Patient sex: M
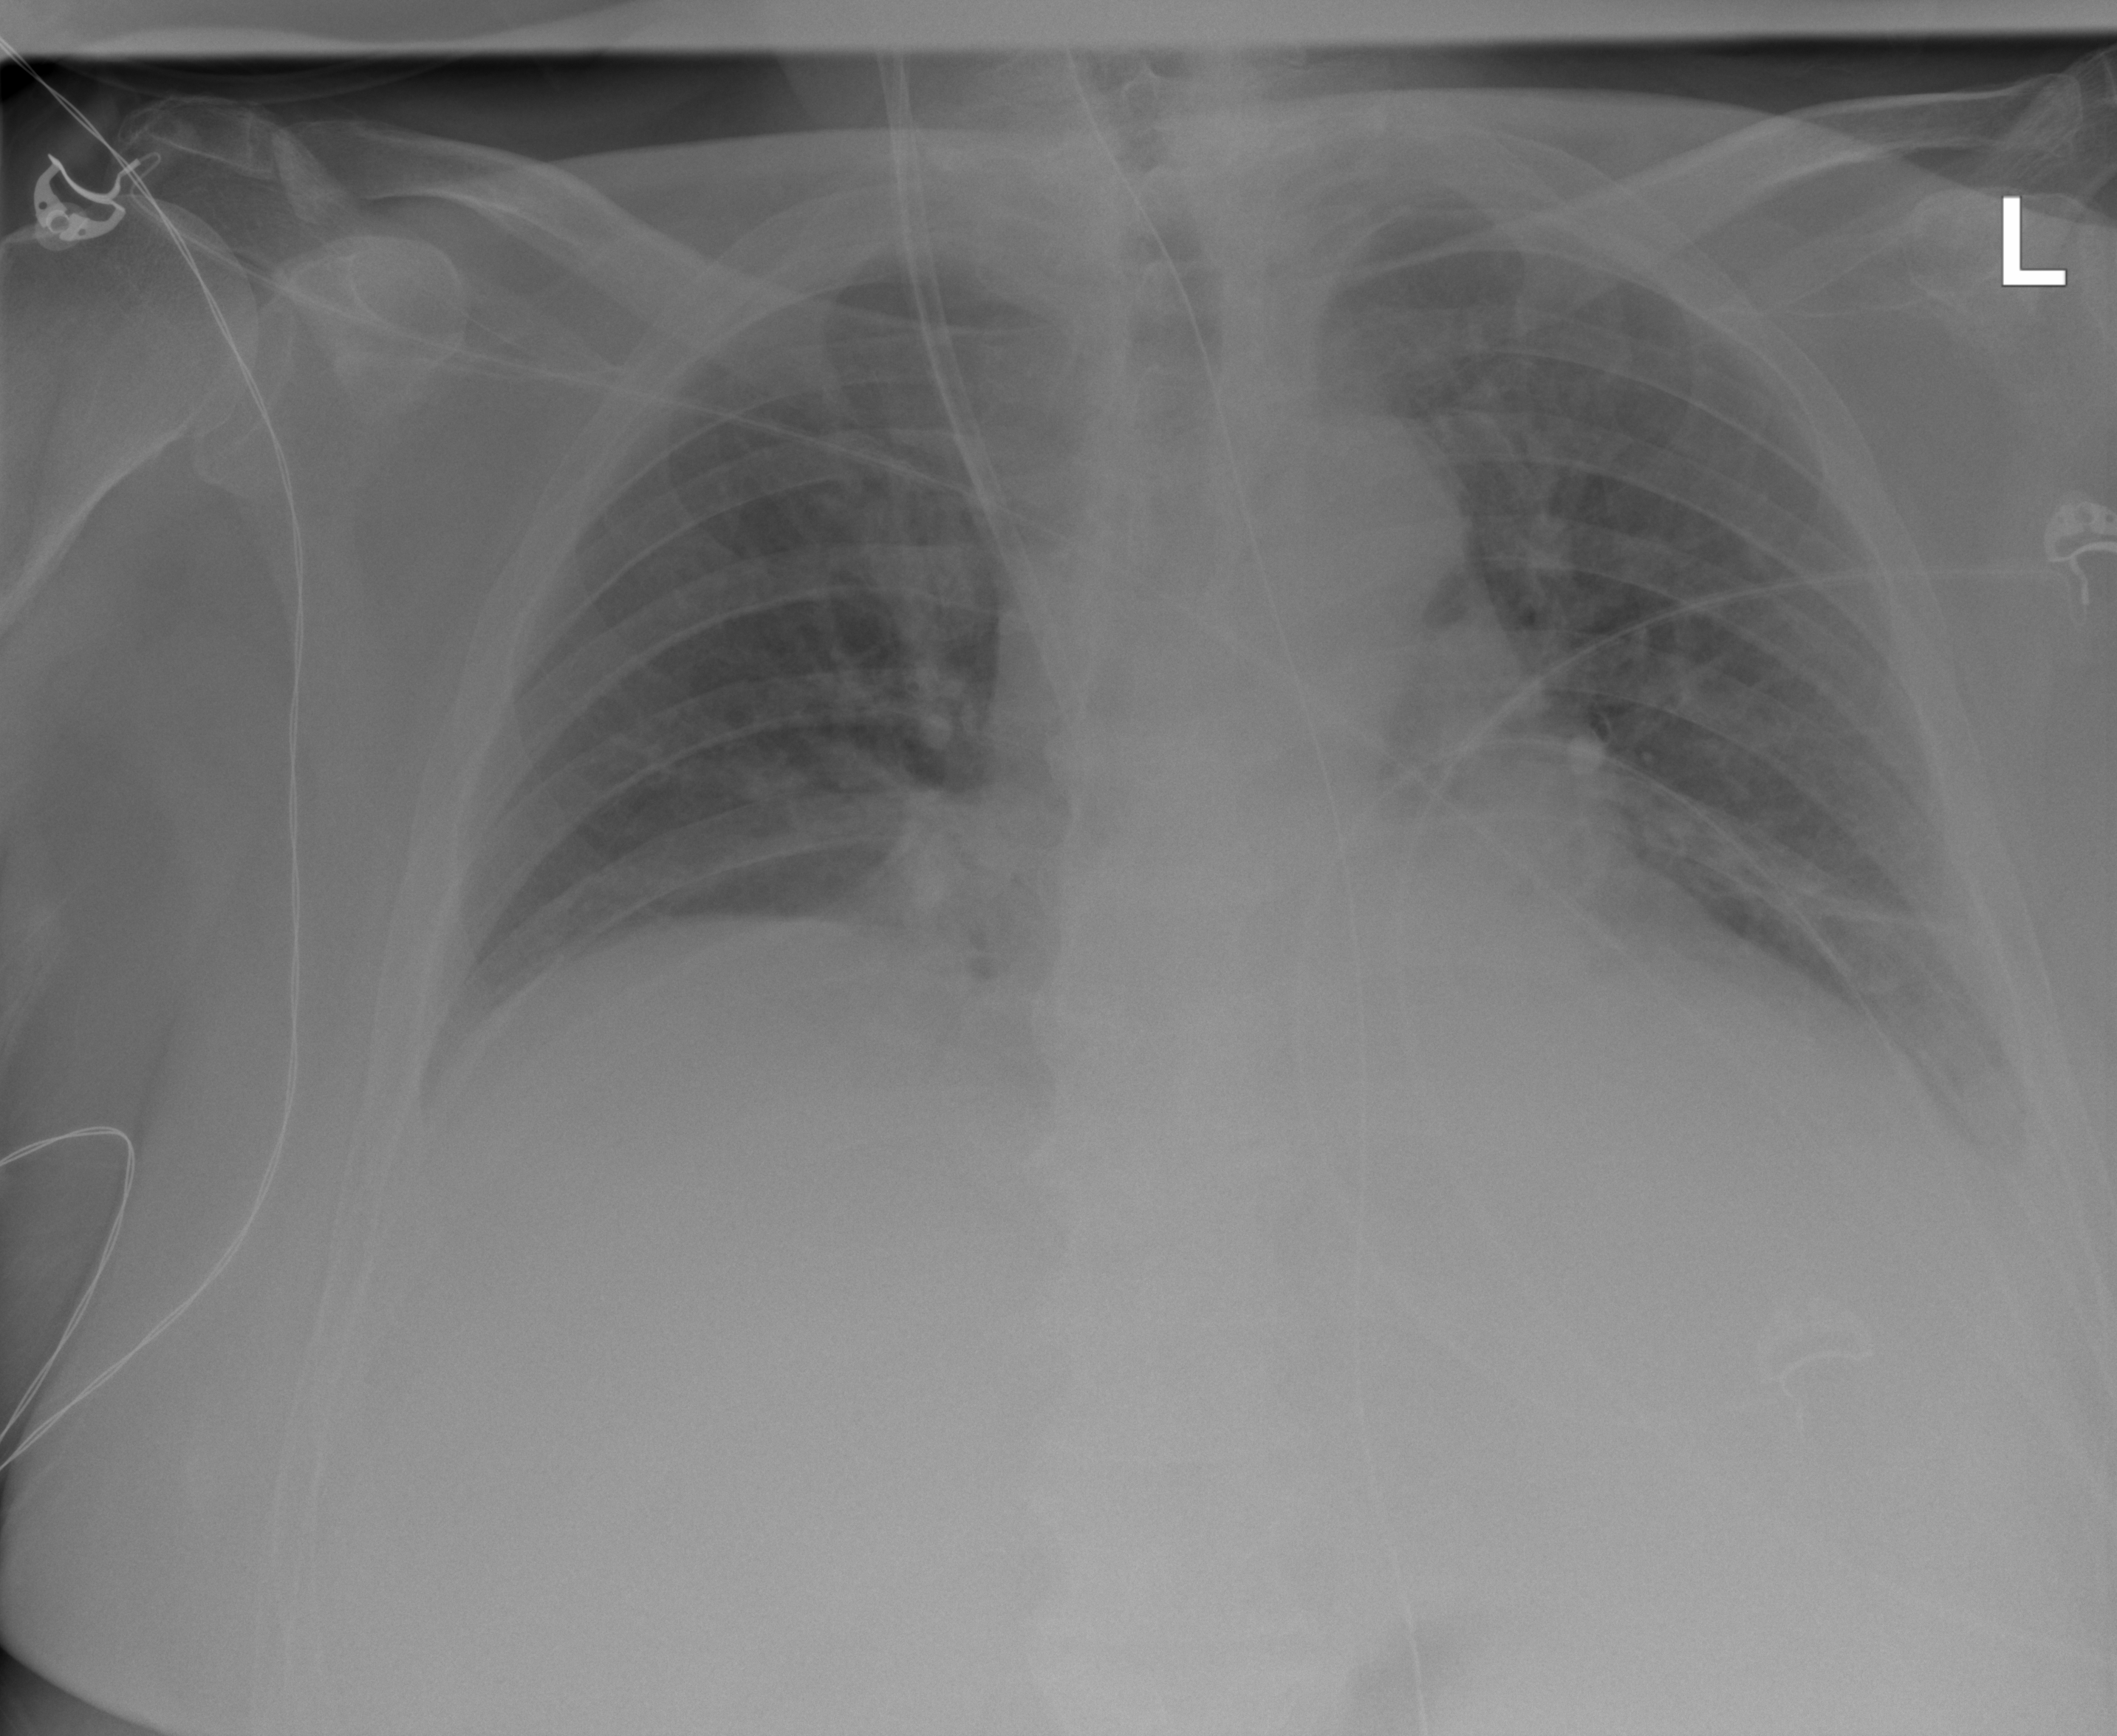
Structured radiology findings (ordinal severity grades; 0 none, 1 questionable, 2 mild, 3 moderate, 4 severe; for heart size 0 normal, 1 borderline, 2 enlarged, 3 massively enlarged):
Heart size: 0
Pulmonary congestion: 2
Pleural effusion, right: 0
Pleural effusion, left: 2
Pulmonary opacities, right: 0
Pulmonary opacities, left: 2
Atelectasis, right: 2
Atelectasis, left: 2